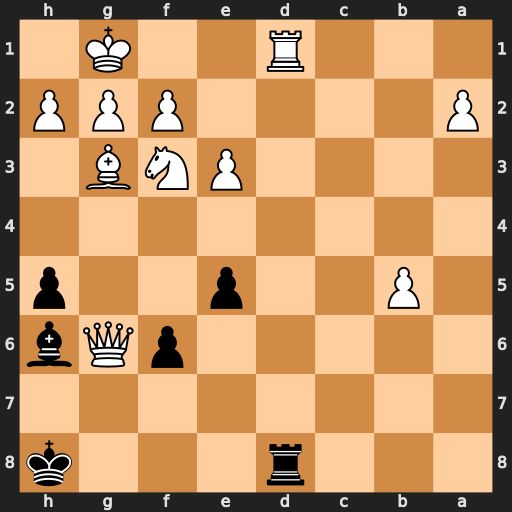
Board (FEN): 3r3k/8/5pQb/1P2p2p/8/4PNB1/P4PPP/3R2K1
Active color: b
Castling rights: -
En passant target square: -
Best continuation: Rxd1+ Ne1 Rxe1#